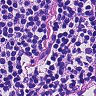
Metastatic tissue present: no